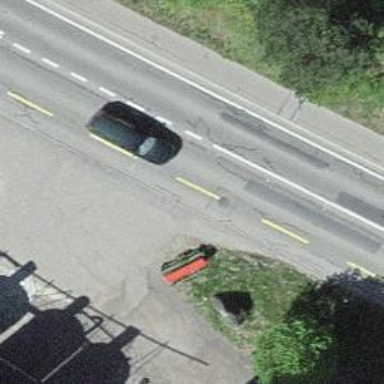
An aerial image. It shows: Bus stop equipped with public transport stop position.